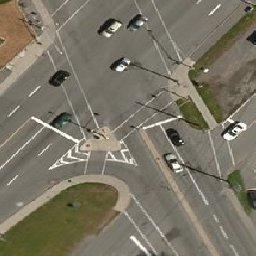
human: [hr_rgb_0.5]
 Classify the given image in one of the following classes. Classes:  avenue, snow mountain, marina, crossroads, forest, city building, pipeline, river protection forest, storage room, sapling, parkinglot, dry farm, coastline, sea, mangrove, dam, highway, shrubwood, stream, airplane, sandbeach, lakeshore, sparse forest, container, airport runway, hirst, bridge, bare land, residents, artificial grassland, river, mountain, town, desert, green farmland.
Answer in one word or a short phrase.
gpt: crossroads